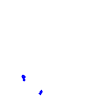
Particle: pion